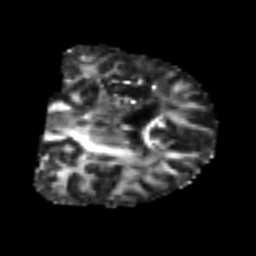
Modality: FA
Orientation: coronal
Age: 44
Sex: female
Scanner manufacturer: siemens
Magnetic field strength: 3 T
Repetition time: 4.999 s
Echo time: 0.07946 s